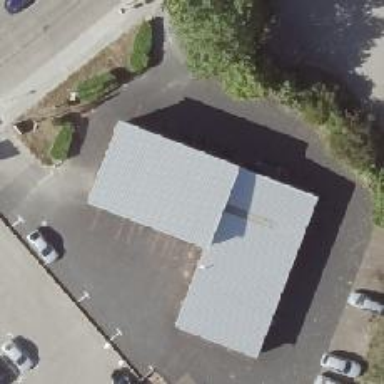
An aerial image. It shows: Car repair shop.